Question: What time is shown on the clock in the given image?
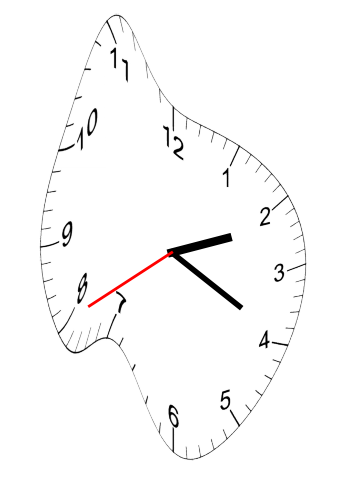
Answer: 02:19:40